Interaction volume radius: 5 \u00c5
Interaction volume height: 25 \u00c5
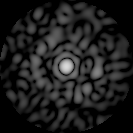
Disorder parameter: 0.8456